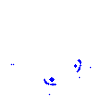
Particle: pion